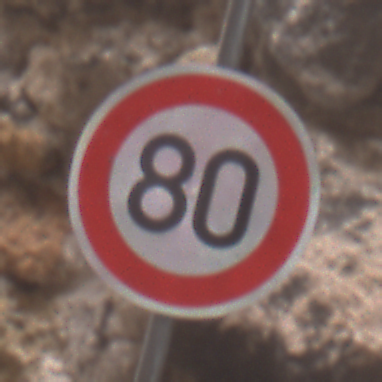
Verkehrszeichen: Geschwindigkeit80
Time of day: Midday
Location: Outdoor (Urban)
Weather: PartlyCloudy
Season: NotSpecified
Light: Natural